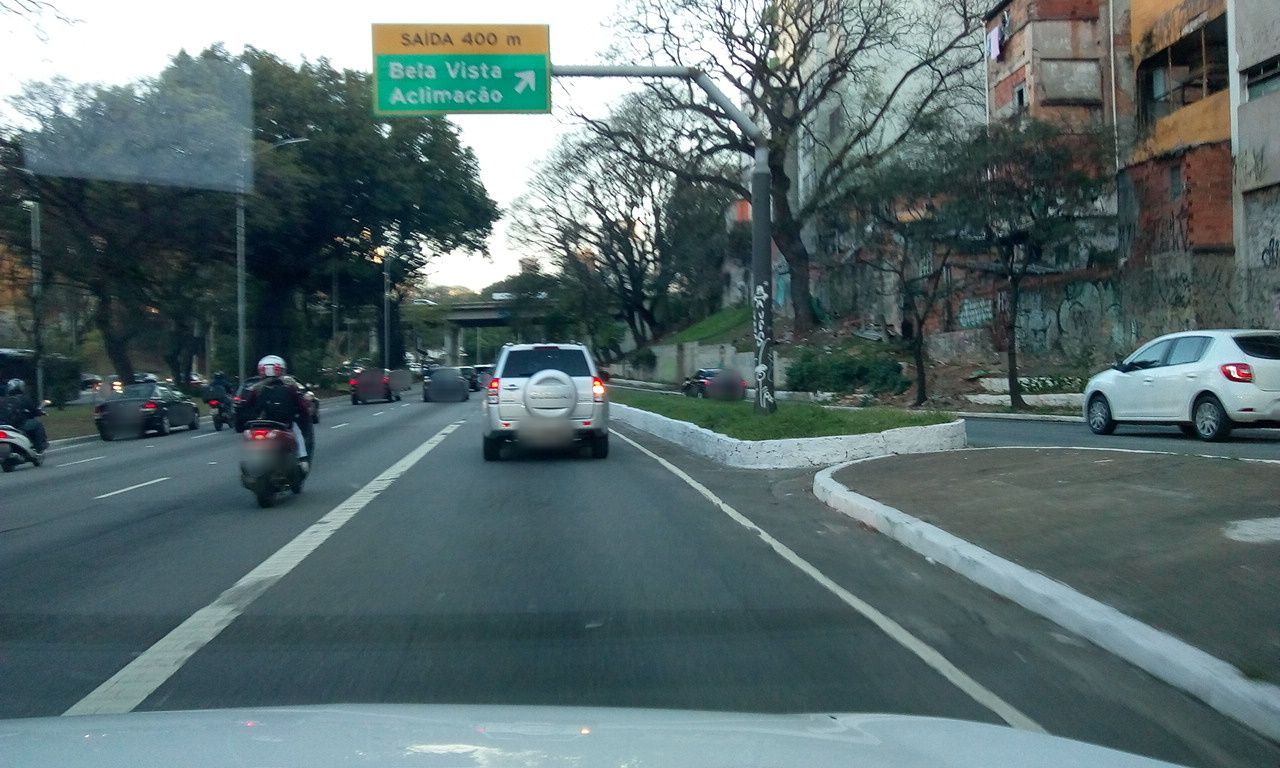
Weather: clear
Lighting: day
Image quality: good
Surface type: driving surface
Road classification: trunk
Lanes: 4
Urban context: urban centre
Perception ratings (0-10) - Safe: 5.89, Lively: 6.14, Beautiful: 8.98, Boring: 3.63, Depressing: 1.49, Wealthy: 3.92